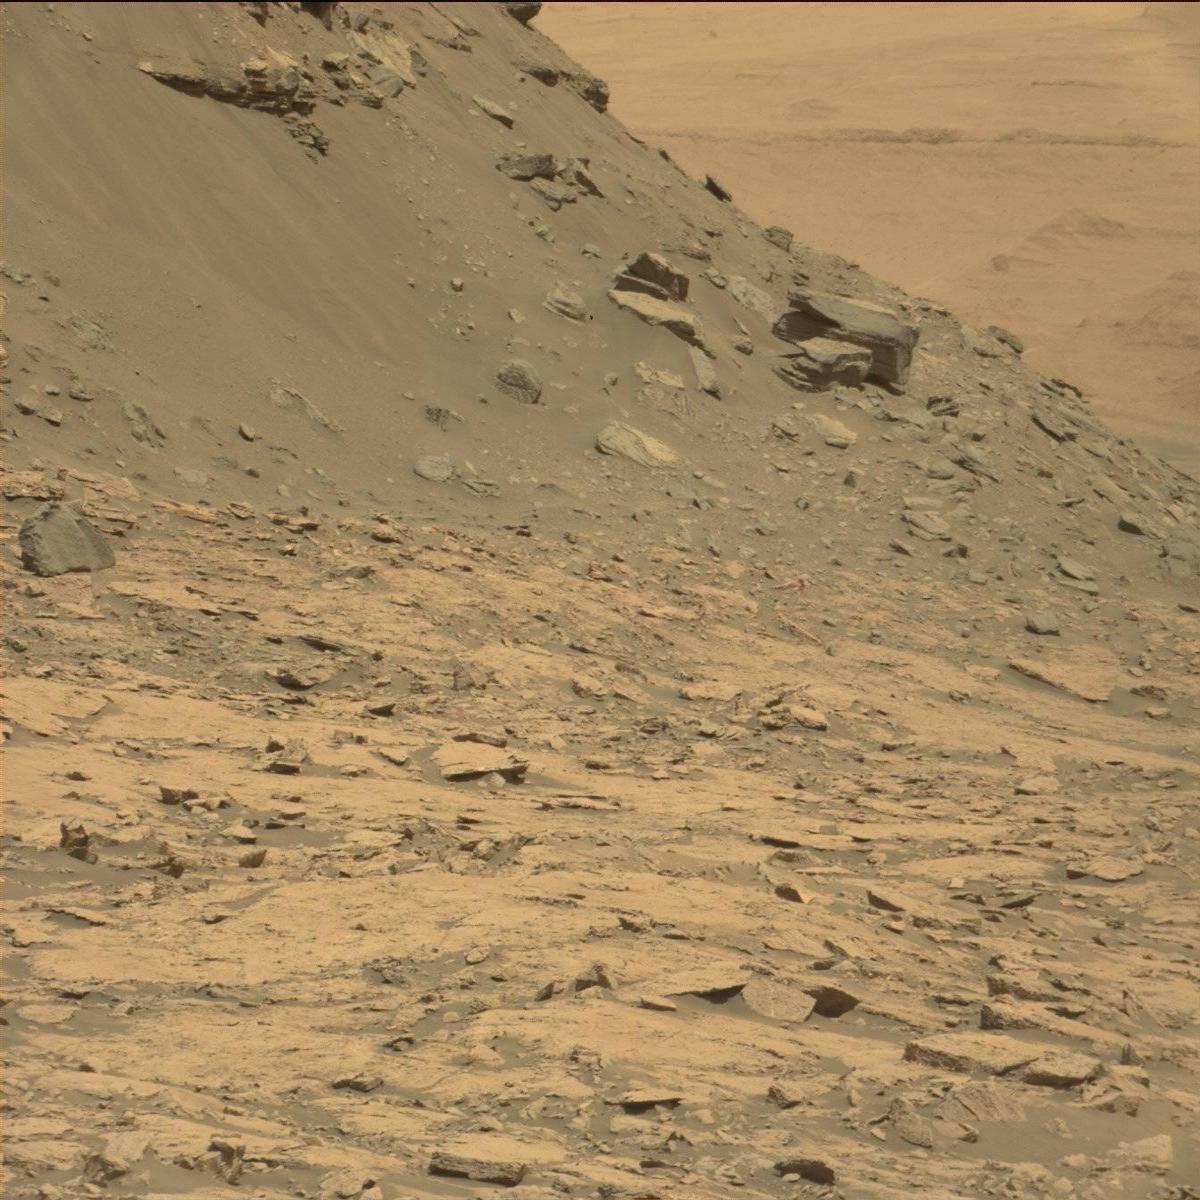
Terrain classes present: Bedrock, Ridge, Sand / Soil